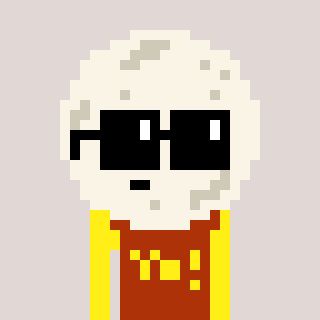
a pixel art character with square black sunglasses, a moon-shaped head and a hotbrown-colored body on a warm background